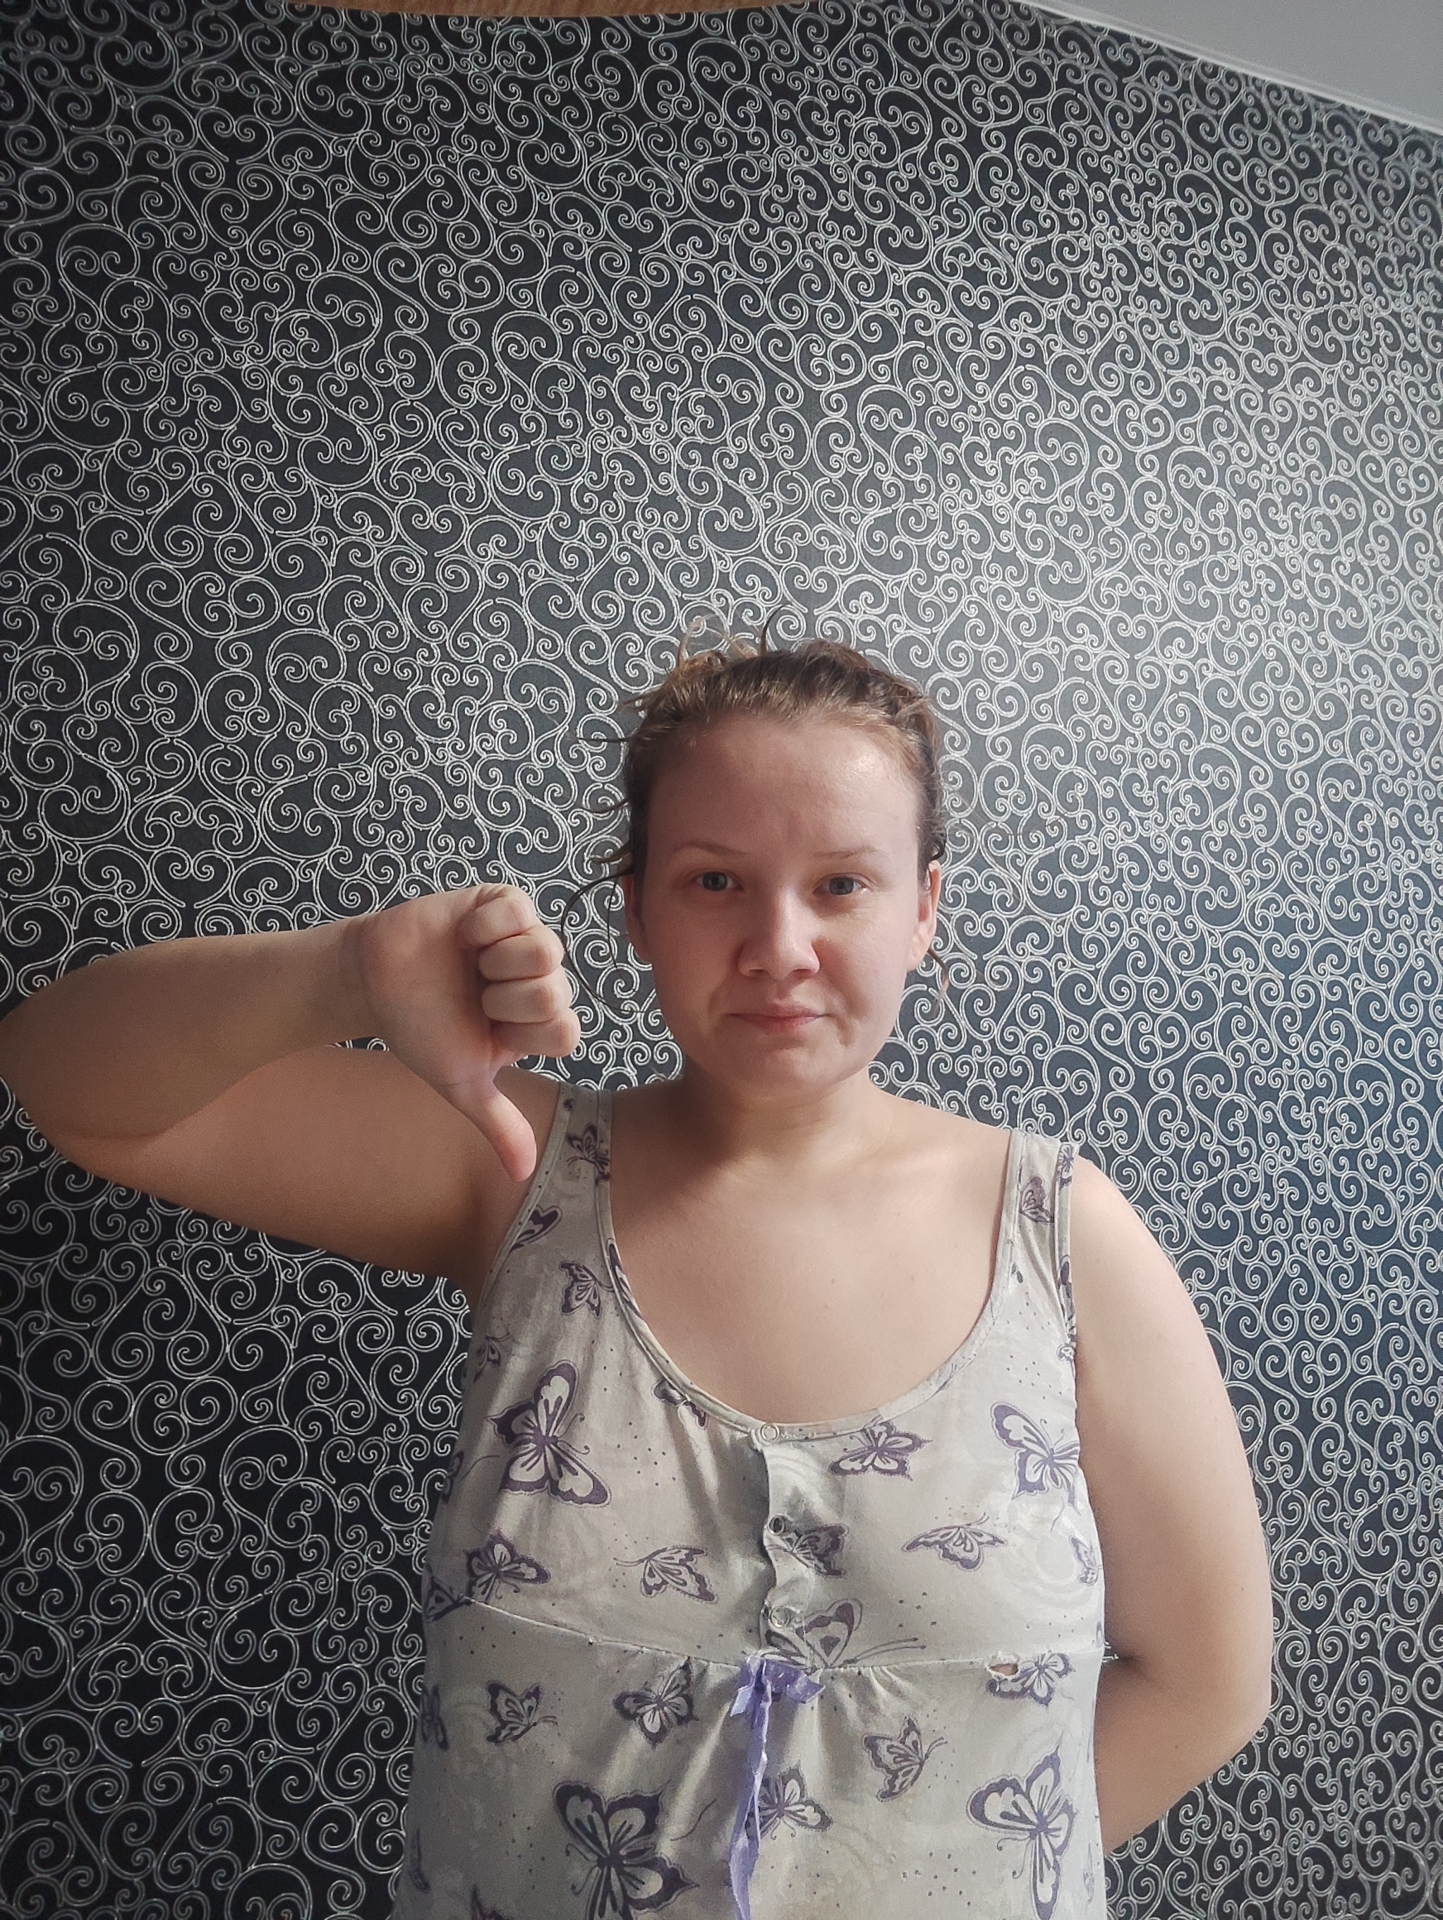
Label: clear